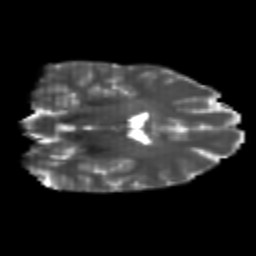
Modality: T2w
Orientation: coronal
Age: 24
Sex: female
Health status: healthy
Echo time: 0.074 s